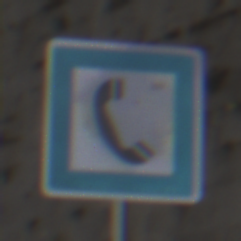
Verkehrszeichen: Fernsprecher
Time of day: MorningAfternoon
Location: Outdoor (Suburban)
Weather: PartlyCloudy
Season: NotSpecified
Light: Natural